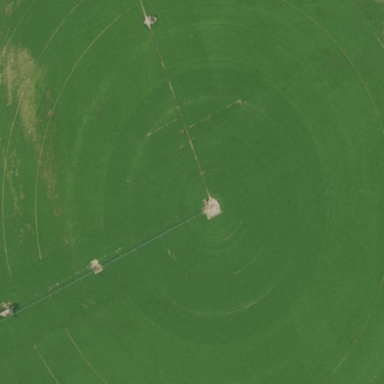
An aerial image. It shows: Farmland with pivot irrigation system.